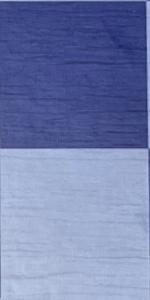
Label: Empty